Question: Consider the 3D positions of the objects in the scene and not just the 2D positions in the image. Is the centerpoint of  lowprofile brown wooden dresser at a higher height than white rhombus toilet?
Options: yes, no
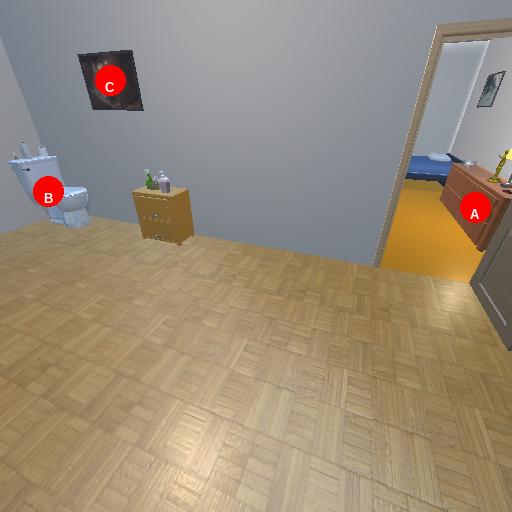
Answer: yes